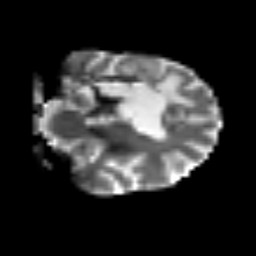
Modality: T2w
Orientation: coronal
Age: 31
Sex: female
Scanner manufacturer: siemens
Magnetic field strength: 3 T
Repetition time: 3.2 s
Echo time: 0.081 s